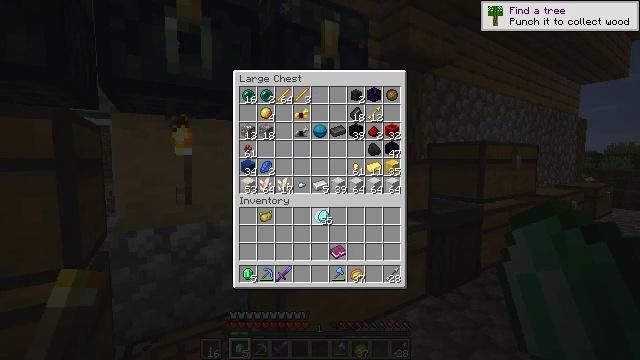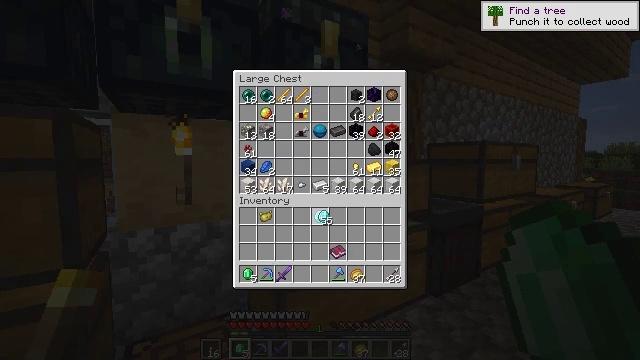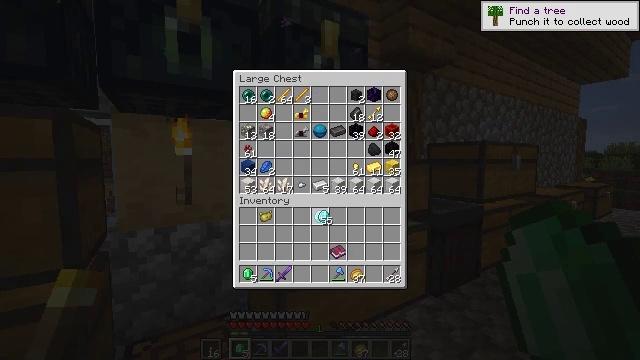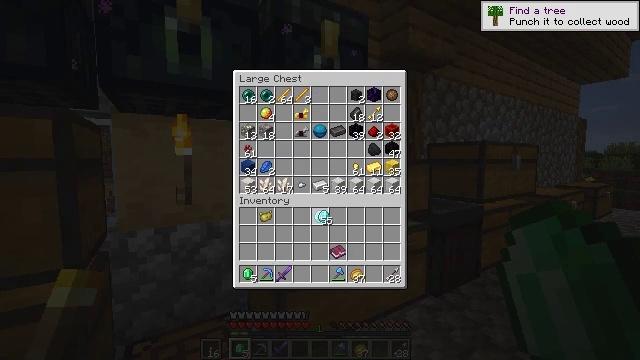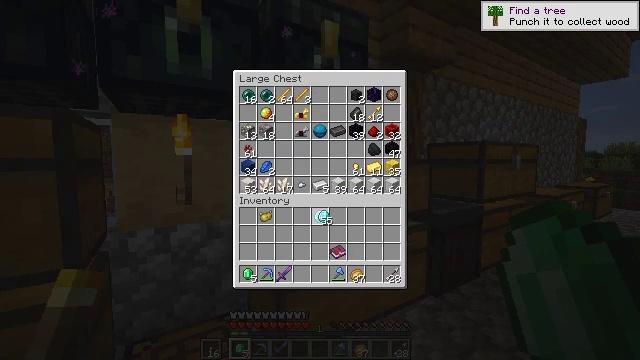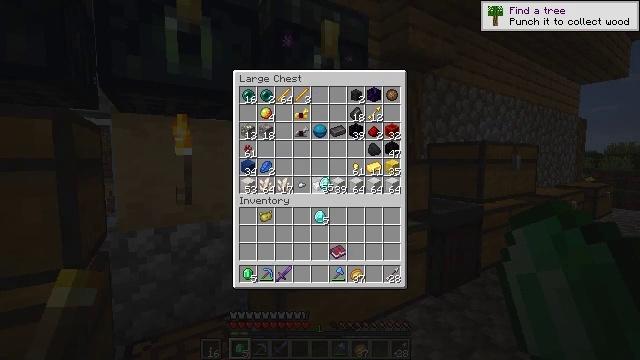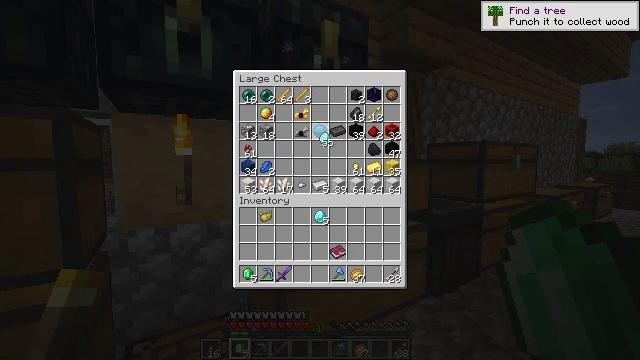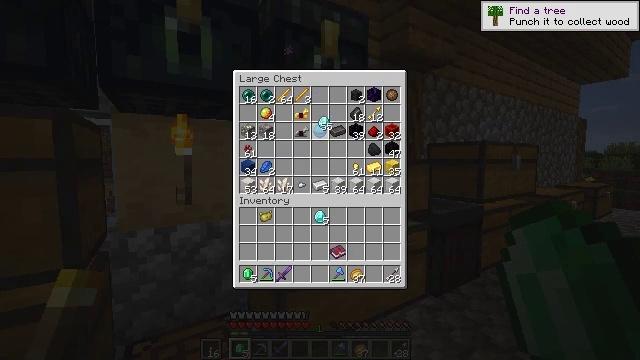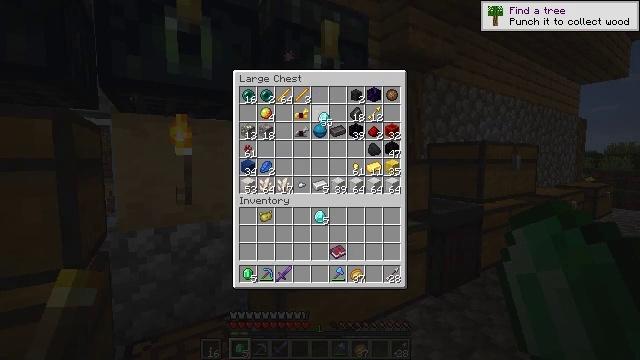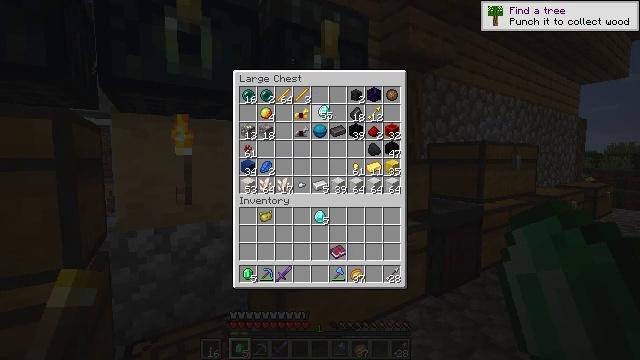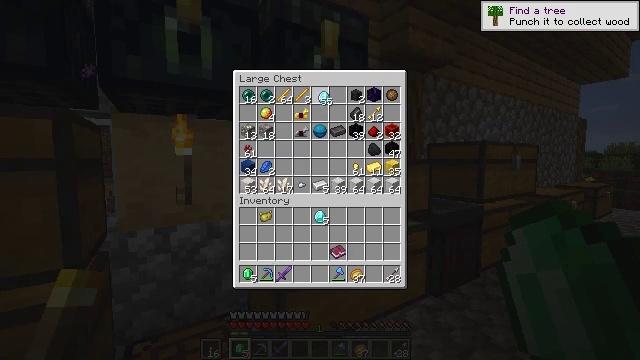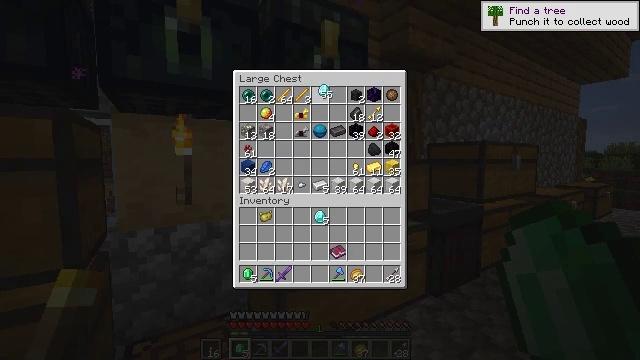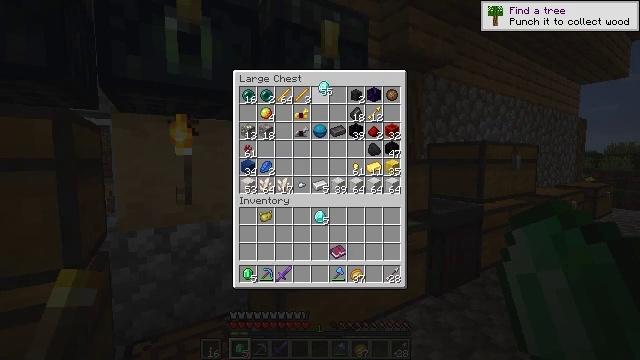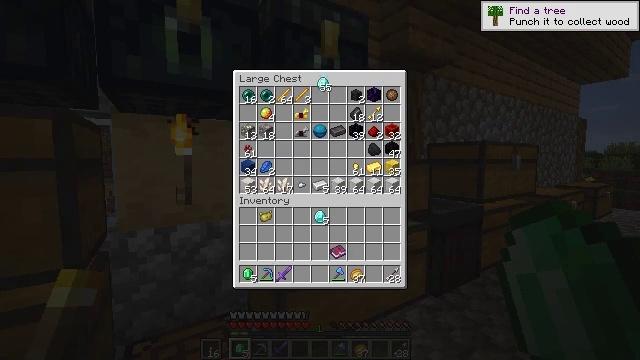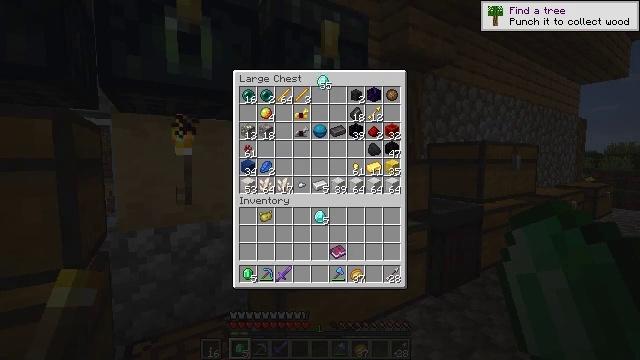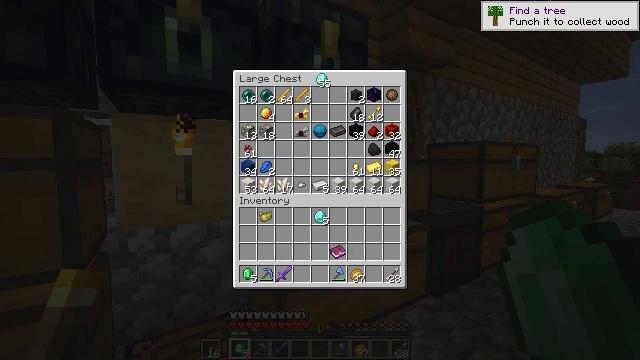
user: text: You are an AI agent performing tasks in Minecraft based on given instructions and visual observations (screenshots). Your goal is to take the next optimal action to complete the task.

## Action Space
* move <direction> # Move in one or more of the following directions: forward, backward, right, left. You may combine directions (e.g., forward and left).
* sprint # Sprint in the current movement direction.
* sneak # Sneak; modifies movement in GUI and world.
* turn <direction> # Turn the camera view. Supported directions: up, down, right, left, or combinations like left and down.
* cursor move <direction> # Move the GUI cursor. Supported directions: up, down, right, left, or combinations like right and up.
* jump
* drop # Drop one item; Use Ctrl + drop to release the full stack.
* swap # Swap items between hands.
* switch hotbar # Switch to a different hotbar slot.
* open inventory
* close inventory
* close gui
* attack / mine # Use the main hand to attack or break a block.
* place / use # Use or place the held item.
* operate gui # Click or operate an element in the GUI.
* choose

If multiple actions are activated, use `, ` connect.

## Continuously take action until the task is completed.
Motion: motion action
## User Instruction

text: Craft the diamond helmet using diamonds.
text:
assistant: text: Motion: no_op
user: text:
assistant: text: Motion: no_op
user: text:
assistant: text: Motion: no_op
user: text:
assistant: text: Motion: no_op
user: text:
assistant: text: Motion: cursor move up
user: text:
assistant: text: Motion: cursor move up
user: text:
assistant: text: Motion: cursor move up
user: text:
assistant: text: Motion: no_op
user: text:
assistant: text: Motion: cursor move up
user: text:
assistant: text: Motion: cursor move up
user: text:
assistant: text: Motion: cursor move up
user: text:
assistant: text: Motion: no_op
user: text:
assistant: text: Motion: no_op
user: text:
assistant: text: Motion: no_op
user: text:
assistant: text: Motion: no_op
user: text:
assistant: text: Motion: no_op
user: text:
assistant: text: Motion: no_op
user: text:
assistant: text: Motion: no_op
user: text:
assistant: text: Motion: no_op
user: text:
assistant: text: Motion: no_op
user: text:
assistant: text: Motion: operate gui
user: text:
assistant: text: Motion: operate gui
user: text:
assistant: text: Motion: no_op
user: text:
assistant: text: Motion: no_op
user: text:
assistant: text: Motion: no_op
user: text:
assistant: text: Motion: no_op
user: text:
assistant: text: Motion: no_op
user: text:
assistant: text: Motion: no_op
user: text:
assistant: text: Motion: close inventory
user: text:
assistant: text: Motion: turn down, close inventory